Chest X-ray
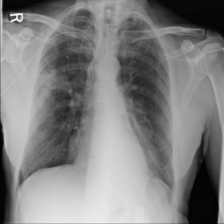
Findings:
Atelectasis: negative
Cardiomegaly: negative
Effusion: negative
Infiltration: negative
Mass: positive
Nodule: negative
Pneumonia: negative
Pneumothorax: negative
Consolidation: positive
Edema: negative
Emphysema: negative
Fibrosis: negative
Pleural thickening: negative
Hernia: negative